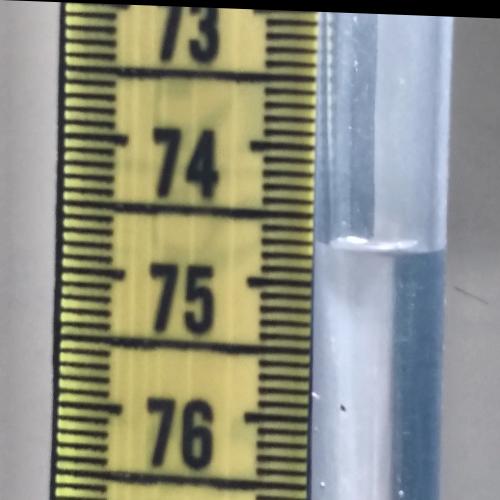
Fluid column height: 74.7 cm